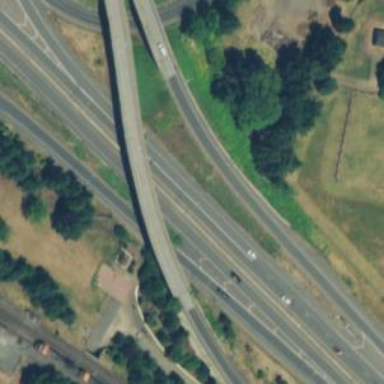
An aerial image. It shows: Connector bridge for motorway traffic.